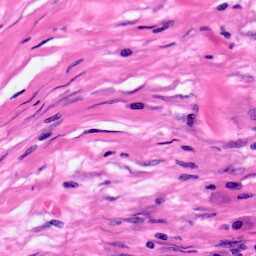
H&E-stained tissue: Pancreatic